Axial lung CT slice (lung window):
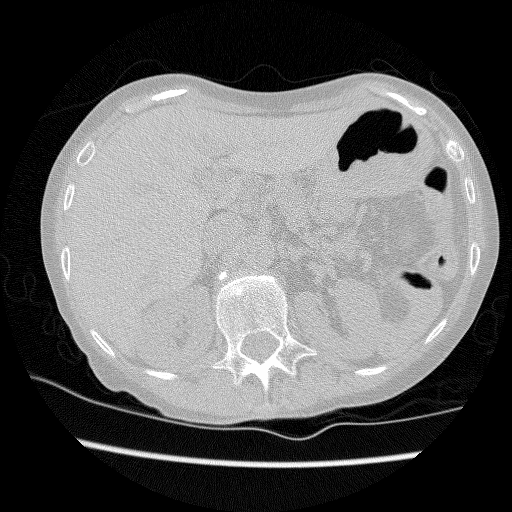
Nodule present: no